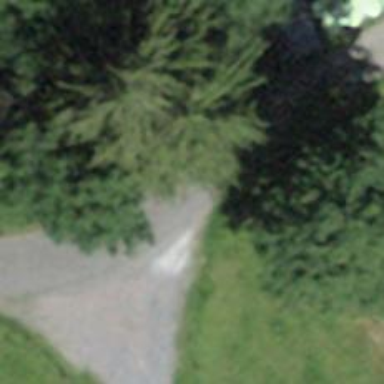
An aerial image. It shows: Track road on bridge with grade 1 tracktype.